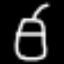
Label: squiggle